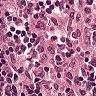
Metastatic tissue present: no